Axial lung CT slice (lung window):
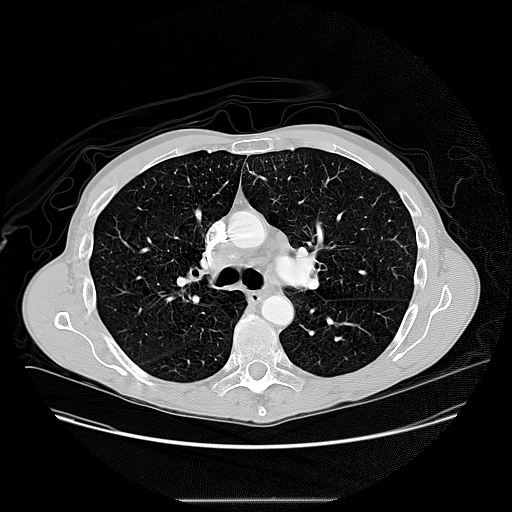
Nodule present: no